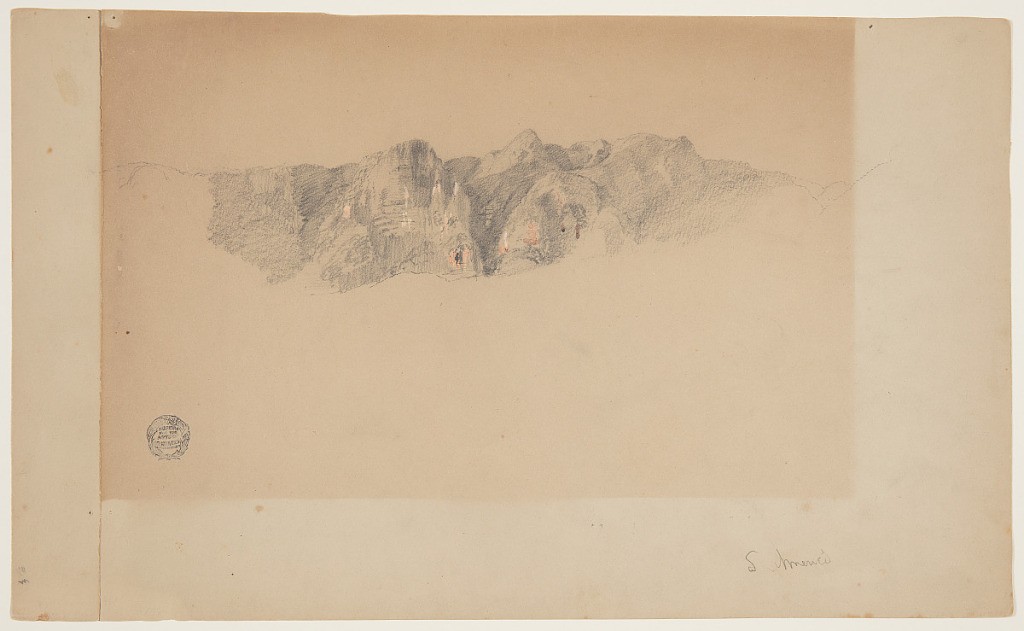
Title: Part of a Rifted Mountain Range, Colombia or Ecuador
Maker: Frederic Edwin Church, American, 1826–1900
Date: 1853 or 1857
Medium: Graphite, brush and oxidized white gouache on off-white wove paper
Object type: Drawing
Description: Landscape sketch showing view of a mountain range in Colombia or Ecuador. The ridge extends across upper center of composition. Middle portion of range most clearly articulated, and grows more indefinite as it extends toward the left and right margins, where it becomes an outline. Central portions of mountains are highlighted in white gouache, which has since oxidized.